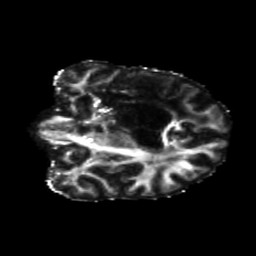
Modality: FA
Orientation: coronal
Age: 31
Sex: female
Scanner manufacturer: siemens
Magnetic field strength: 3 T
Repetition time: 5.25 s
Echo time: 0.08 s